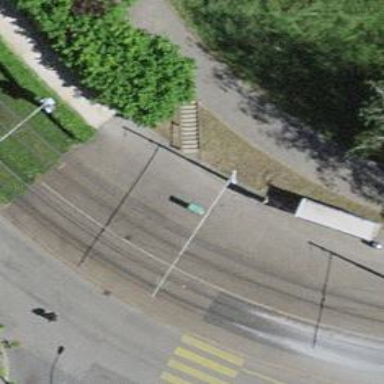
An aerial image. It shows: Tram stop with public transport stop position for trams.